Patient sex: F
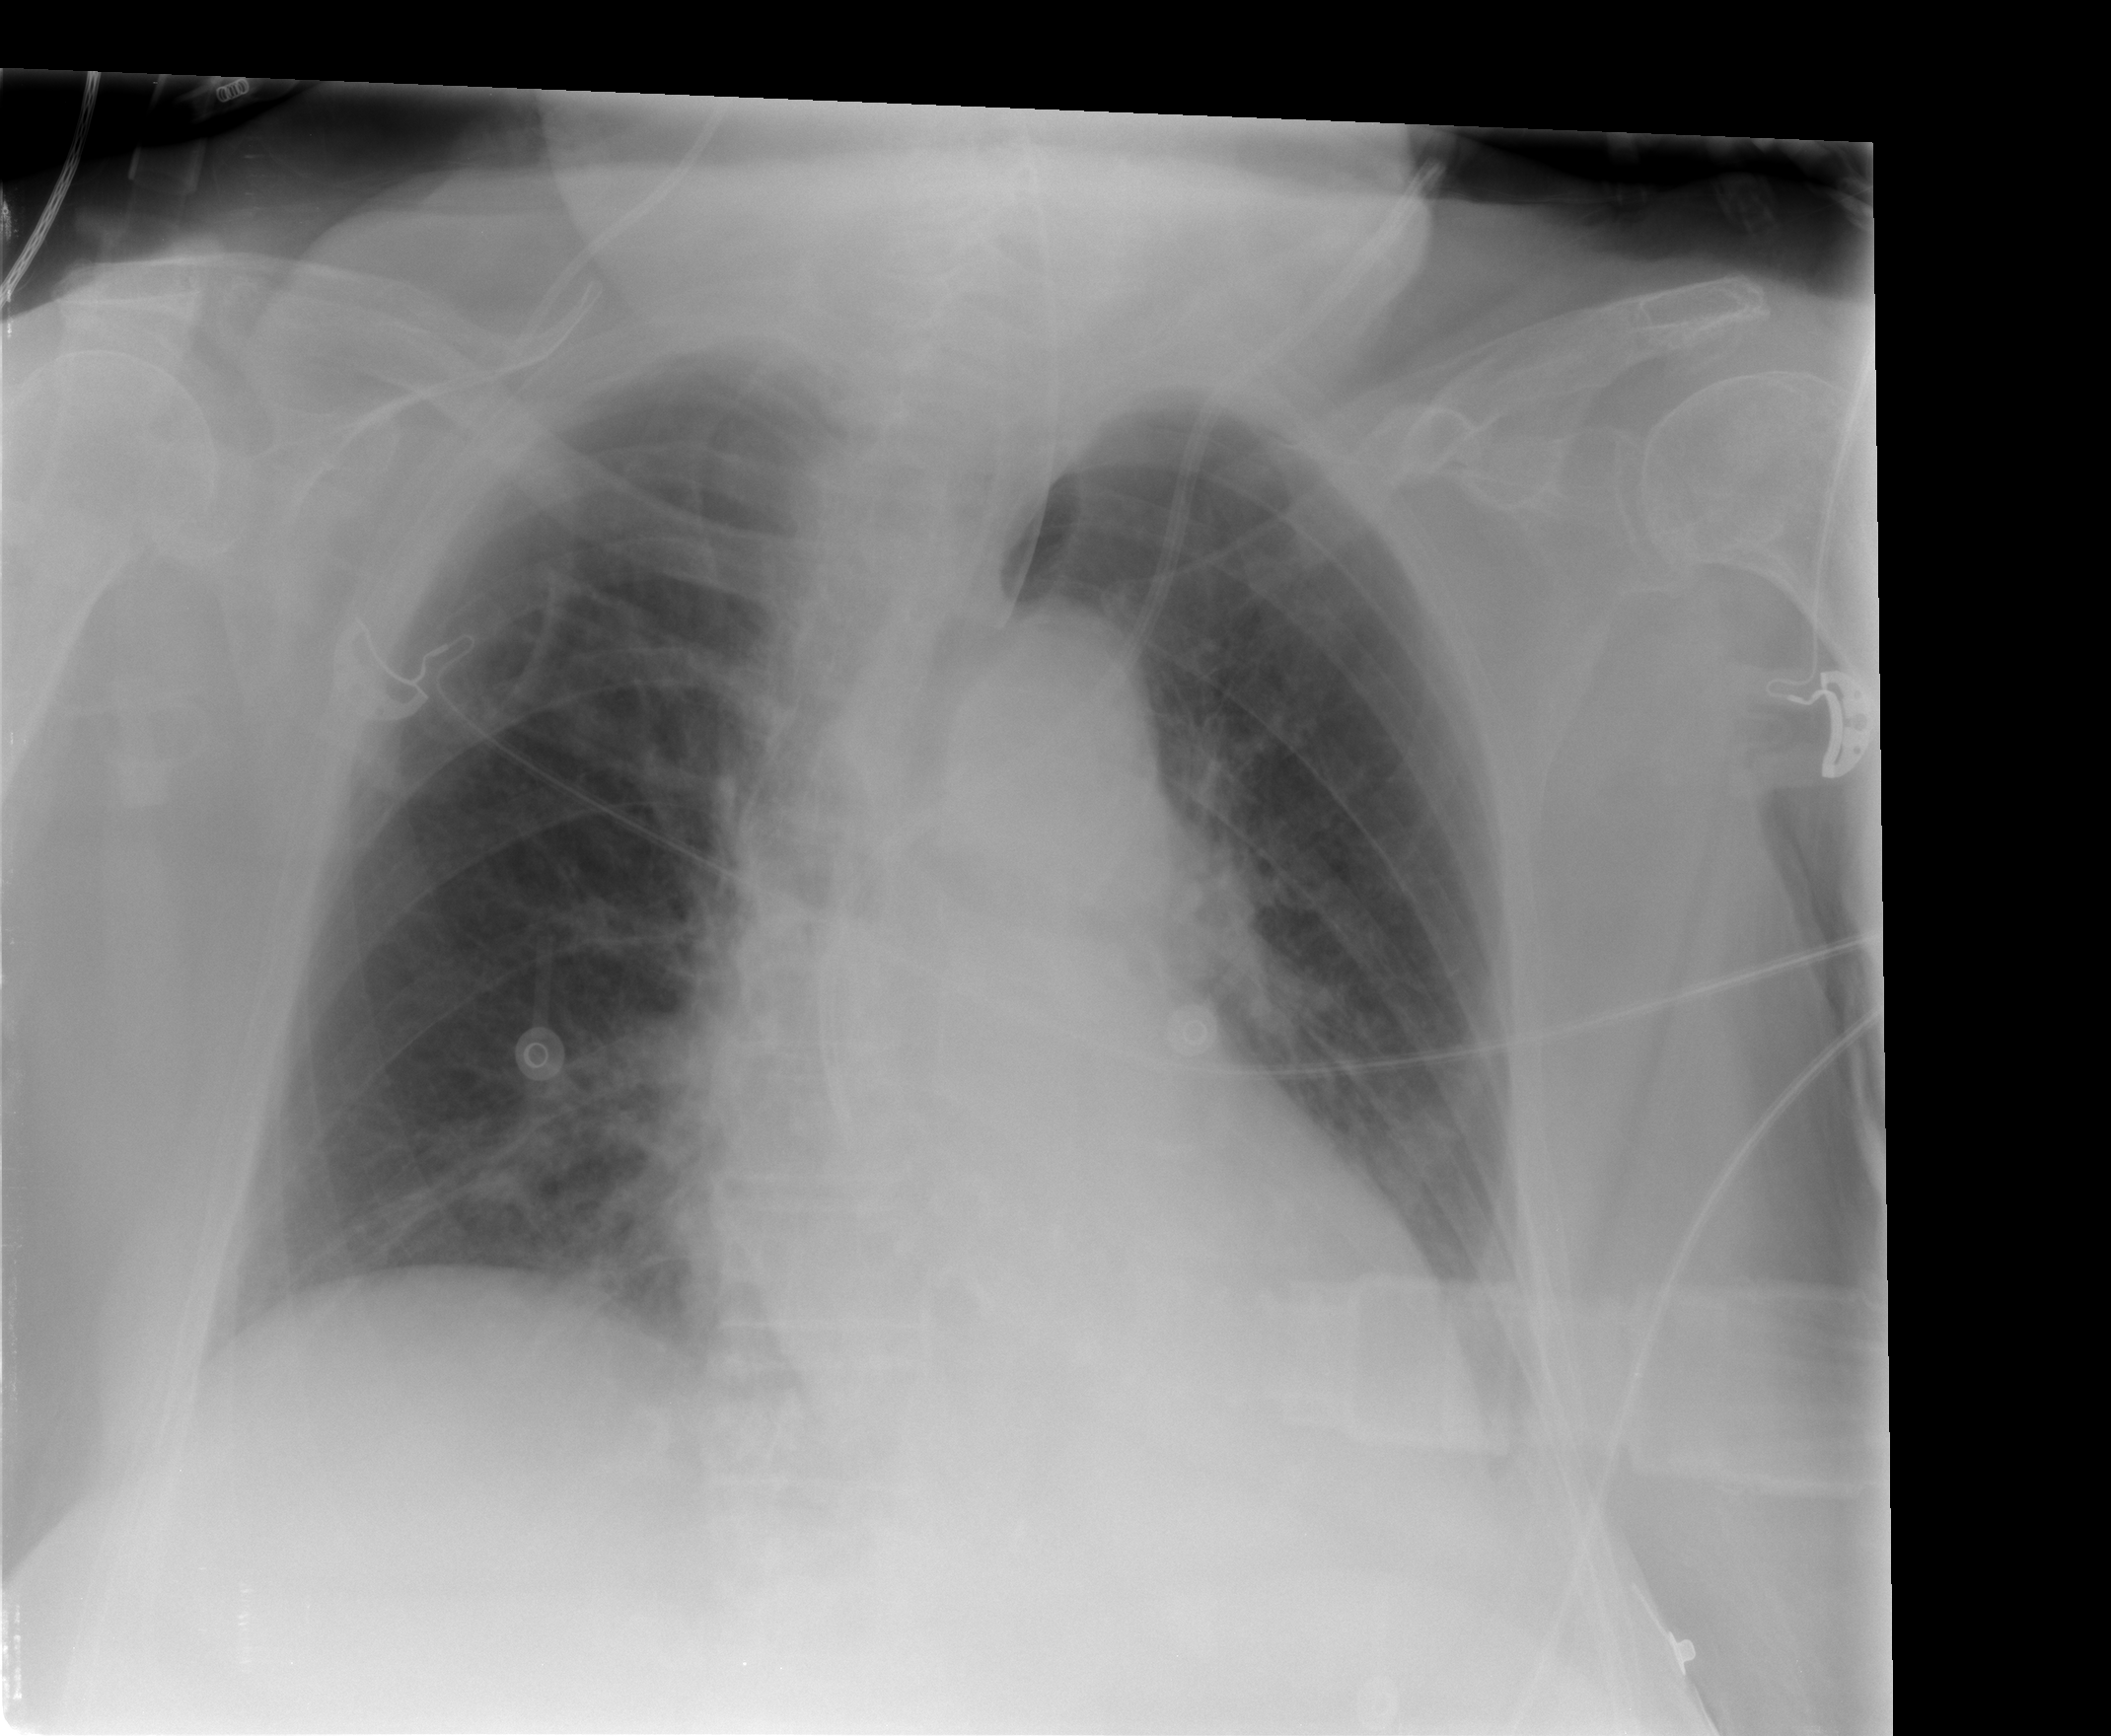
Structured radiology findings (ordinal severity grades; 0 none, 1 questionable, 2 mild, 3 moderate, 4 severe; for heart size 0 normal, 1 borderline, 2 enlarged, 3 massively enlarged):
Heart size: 0
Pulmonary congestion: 2
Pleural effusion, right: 0
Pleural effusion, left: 1
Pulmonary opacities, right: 0
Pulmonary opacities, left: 0
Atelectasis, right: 0
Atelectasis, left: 2